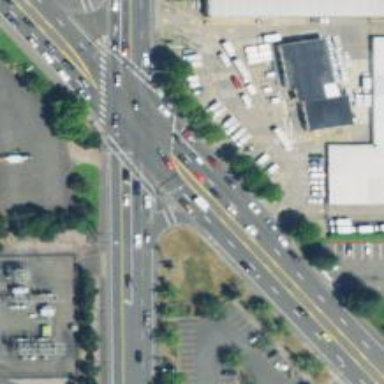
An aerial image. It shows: Trunk link highway.